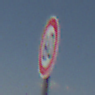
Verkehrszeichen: Geschwindigkeit60
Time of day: Midday
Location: Outdoor (Nature)
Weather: Clear
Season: NotSpecified
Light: Natural